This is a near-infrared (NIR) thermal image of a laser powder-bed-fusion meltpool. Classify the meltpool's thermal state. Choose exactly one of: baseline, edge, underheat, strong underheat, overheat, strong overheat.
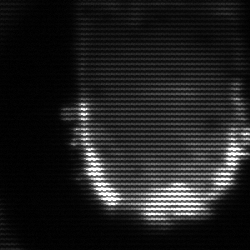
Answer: baseline